Field crop: maize
Growth stage: 2
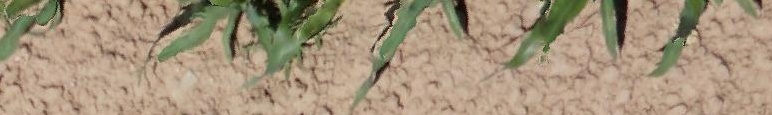
Species: maize